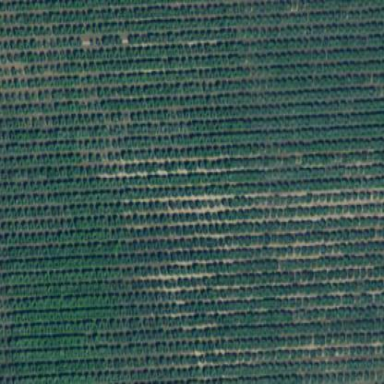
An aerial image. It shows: Vineyard with grape crops.